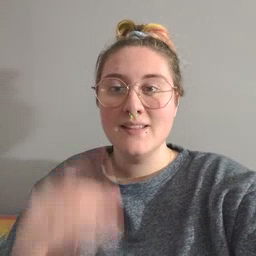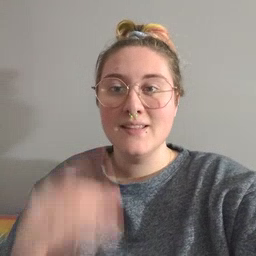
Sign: carrot